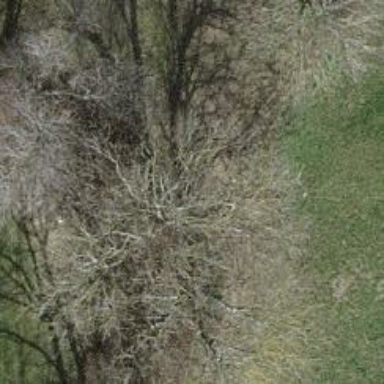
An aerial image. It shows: Row of trees in natural setting.